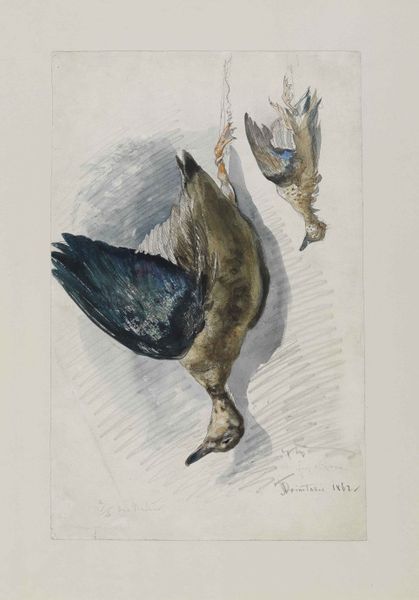
Titel: Zwei Studien eines Vogels
Künstler: Ferdinand Keller
Standort: Karlsruhe
Institution: Staatliche Kunsthalle Karlsruhe
Schlagwörter: blue, feathers, white, gouache, gray, grey, painting, two, brown, sad, life, head, orange, death, feet, drawing, paper, shadow, mother, bird, sketch, birds, fly, wings, dead, rope, breast, small, still life, watercolor, art, signature, foot, large, shine, shiny, pencil, baby, flock, vogel, beak, hanging, still, wing, leg, whit, game, string, hunting, down, web, hunt, goose, tied, hang, 2, ducks, stencil, duck, upside down, smal, quack, hung, fowl, al, duckling, shiney, 1882, inverted, hanging ducks, blue wing, stencil art, sketch art, pancil, predation, strung up, black wing, hanging fowl, tied feet